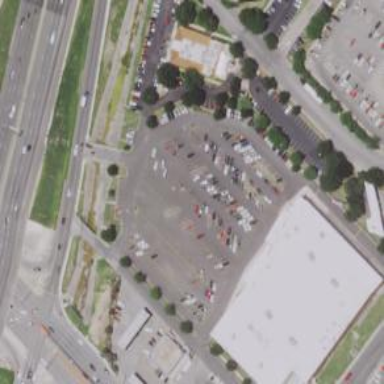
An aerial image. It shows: Parking area with surface.